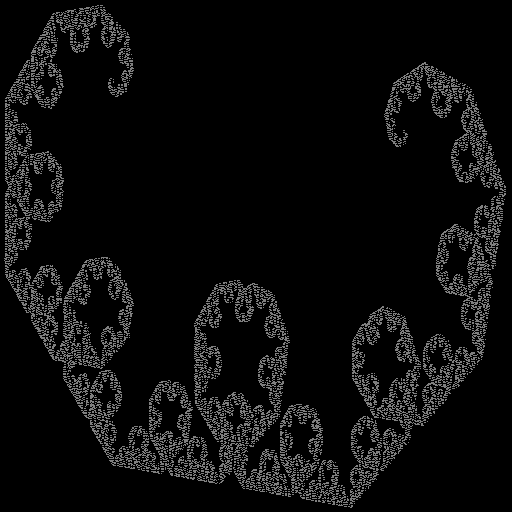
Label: c_curve